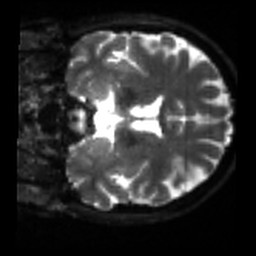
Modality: sbref
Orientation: coronal
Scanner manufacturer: siemens
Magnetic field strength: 3 T
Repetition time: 4 s
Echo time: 0.0594 s